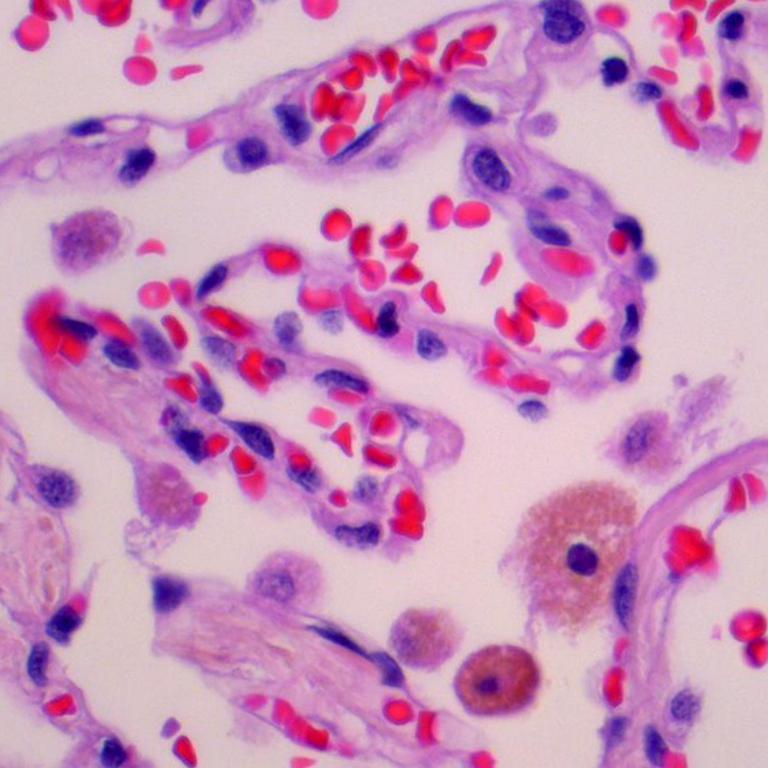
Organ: lung
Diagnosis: benign